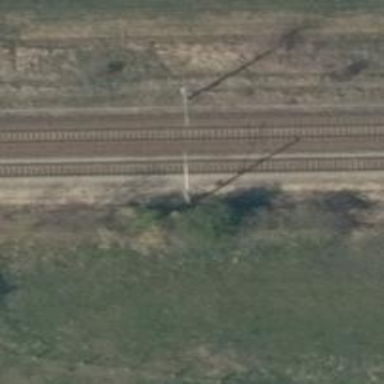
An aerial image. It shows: Railway milestone with catenary mast.